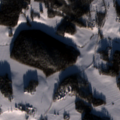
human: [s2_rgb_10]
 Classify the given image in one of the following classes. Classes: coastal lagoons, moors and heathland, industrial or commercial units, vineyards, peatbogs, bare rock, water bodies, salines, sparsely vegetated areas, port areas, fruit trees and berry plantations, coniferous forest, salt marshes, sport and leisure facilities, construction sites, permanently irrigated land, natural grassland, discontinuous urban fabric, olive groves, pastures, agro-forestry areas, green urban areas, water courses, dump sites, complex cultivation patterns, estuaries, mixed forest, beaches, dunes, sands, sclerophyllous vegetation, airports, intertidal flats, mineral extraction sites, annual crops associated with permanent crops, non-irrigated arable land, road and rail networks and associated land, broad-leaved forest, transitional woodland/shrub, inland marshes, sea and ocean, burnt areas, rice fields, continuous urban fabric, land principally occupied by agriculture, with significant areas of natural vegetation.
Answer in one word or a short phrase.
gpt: non-irrigated arable land, land principally occupied by agriculture, with significant areas of natural vegetation, coniferous forest, mixed forest